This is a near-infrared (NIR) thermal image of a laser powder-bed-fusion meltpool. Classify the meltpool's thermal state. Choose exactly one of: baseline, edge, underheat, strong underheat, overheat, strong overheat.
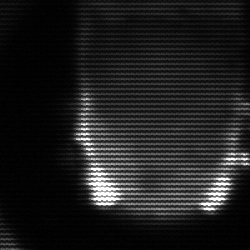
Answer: baseline